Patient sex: F
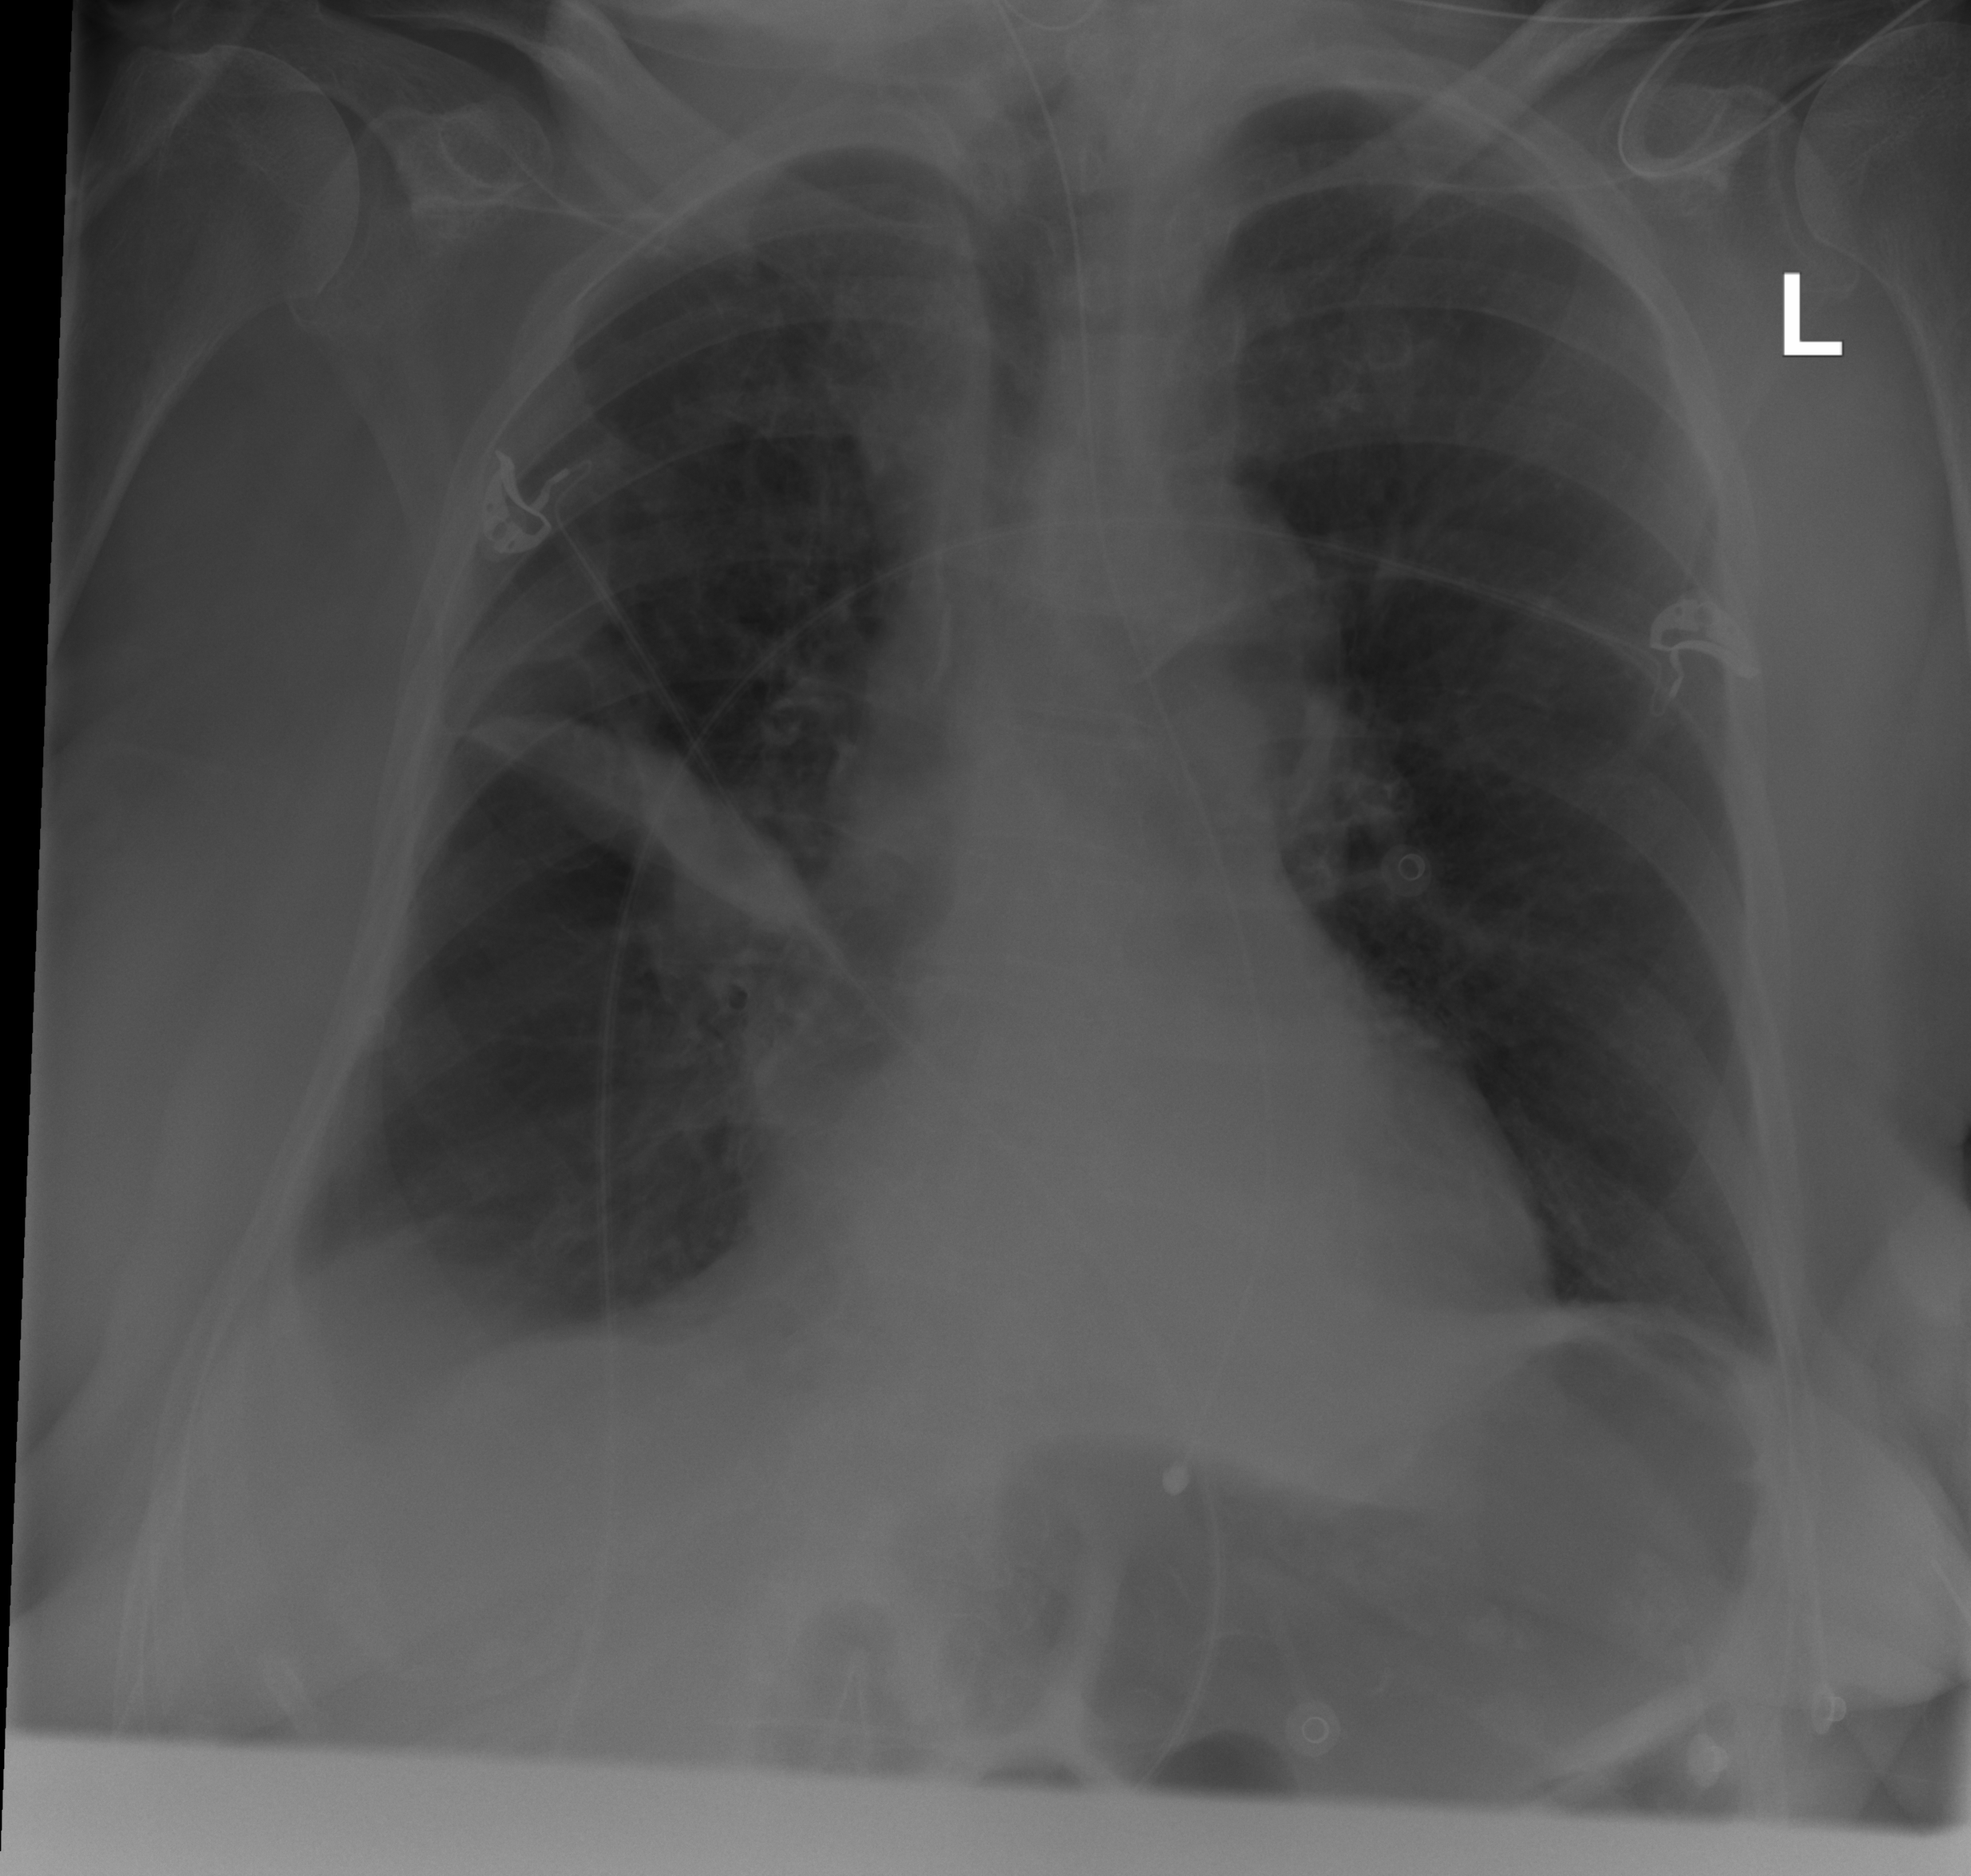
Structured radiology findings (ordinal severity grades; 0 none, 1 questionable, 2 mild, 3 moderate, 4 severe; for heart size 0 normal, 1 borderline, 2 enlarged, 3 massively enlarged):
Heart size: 0
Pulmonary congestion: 0
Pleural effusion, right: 2
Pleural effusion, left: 0
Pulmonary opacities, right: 0
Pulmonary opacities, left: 0
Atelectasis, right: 2
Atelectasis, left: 0